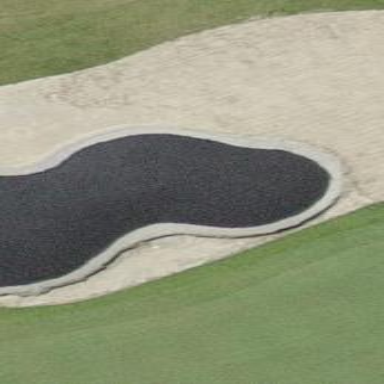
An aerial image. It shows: Golf bunker filled with sandy terrain.